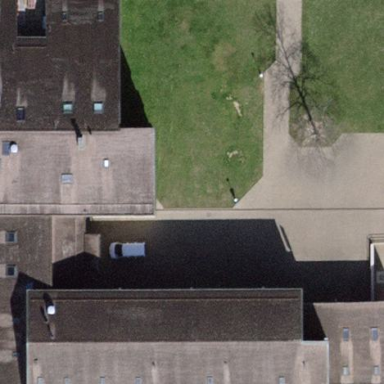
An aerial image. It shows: School building.